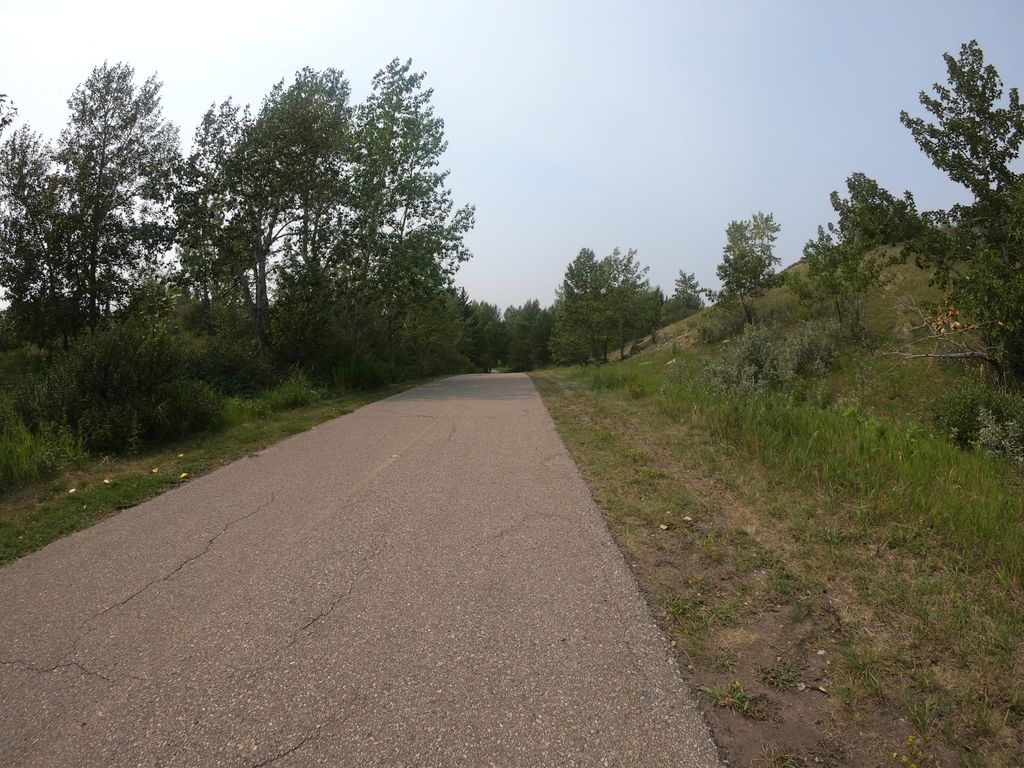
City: calgary